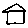
Label: house